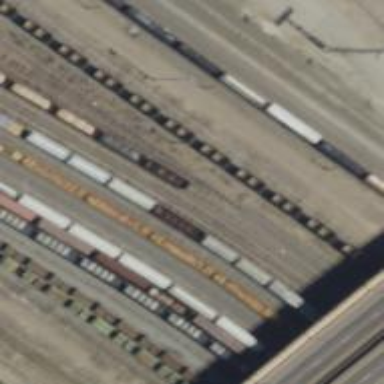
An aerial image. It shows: Railway siding with rails.